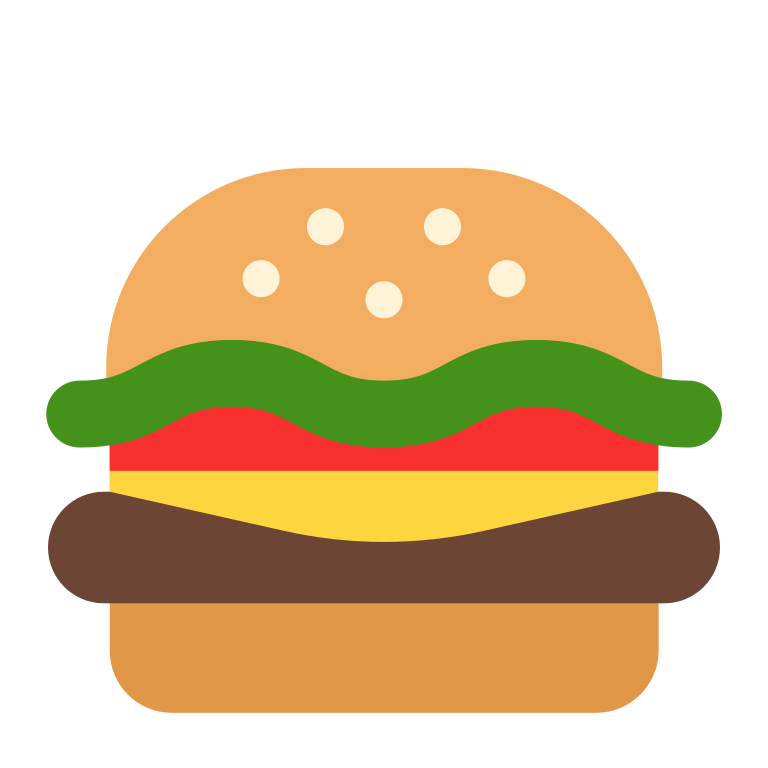
hamburger flat